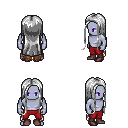
a pixel art fantasy rpg character, male body template, dark elf, purple skin, brown tattered cape, red pants, white extra-long hairstyle, maroon shoes, four views (front, back, left, right), 2x2 character sprite sheet, small pixel art, hard edges, no anti-aliasing